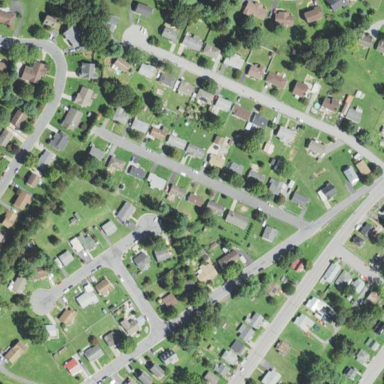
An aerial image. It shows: Residential area within neighborhood.